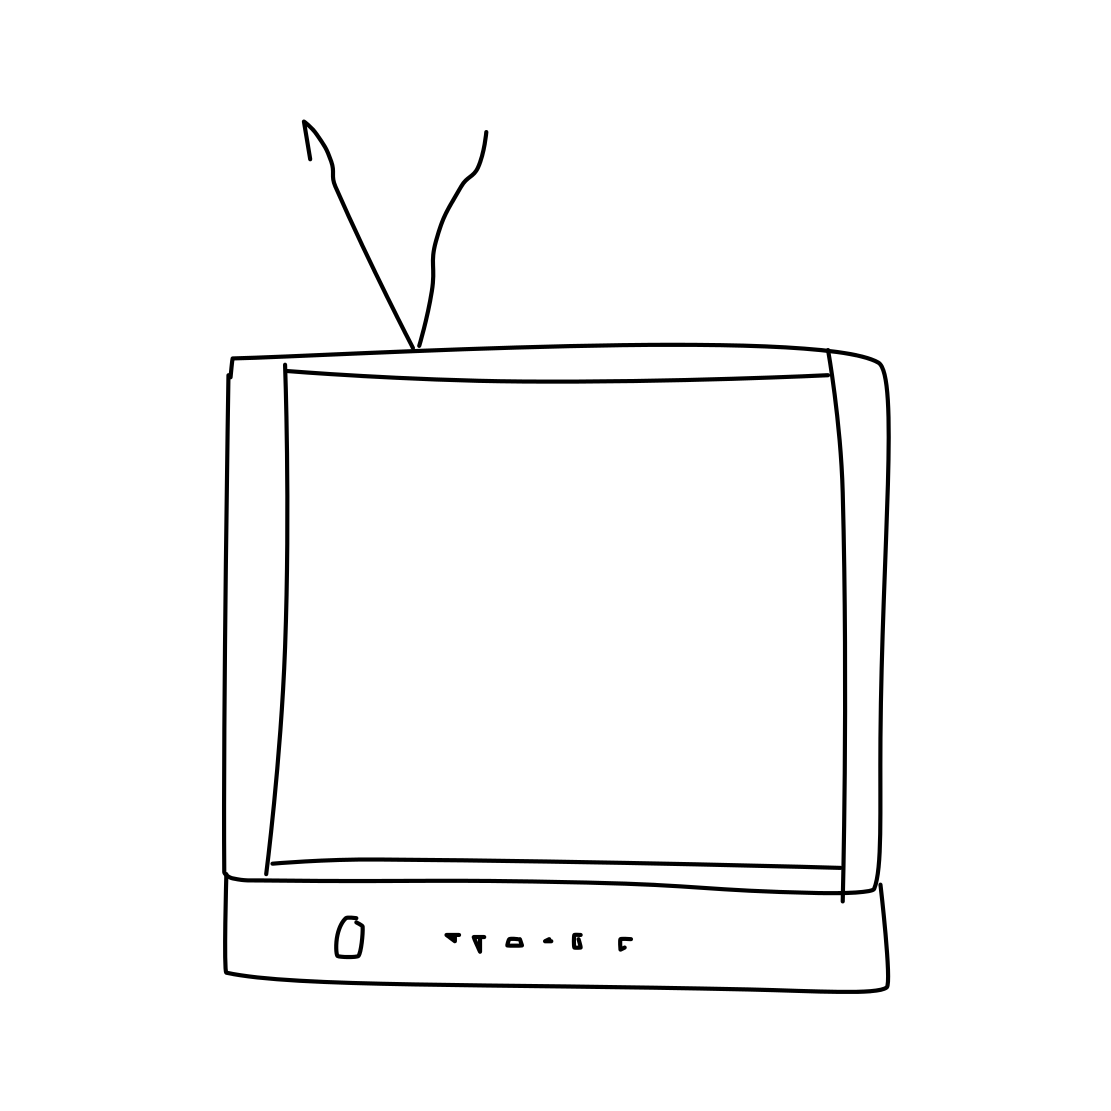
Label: tv